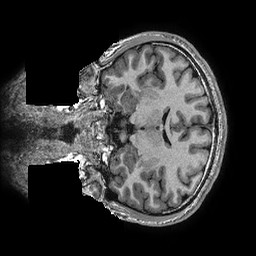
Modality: T1w
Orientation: coronal
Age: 22
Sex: male
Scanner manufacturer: ge
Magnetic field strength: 3 T
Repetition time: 0.00668 s
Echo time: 0.00294 s